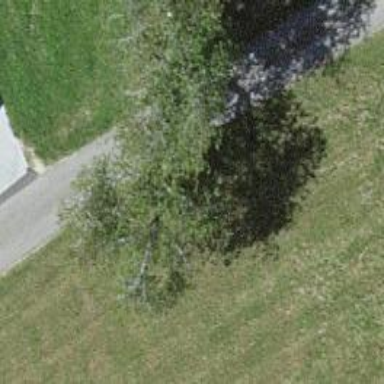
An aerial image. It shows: Beautiful tree in nature.